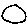
Label: circle